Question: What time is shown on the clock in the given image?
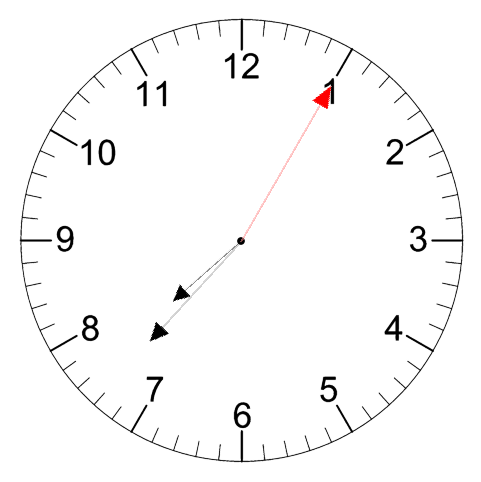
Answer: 07:37:05